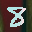
Label: 8